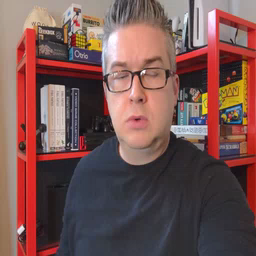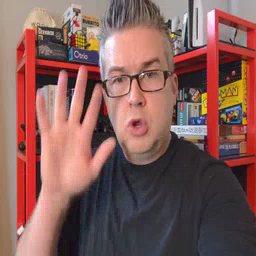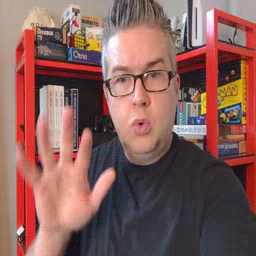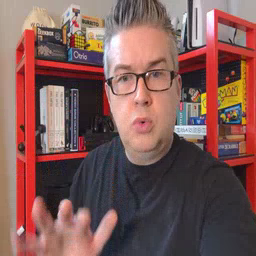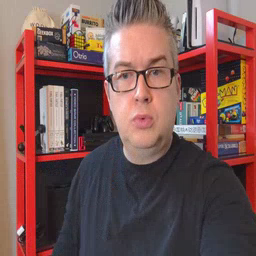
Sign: snow